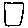
Label: square